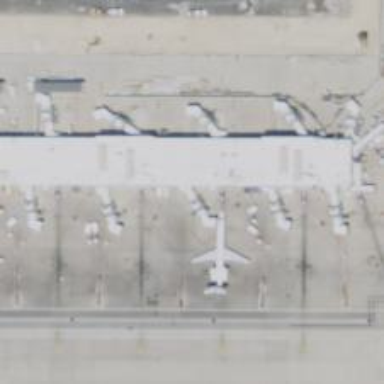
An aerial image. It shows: Airport gate.